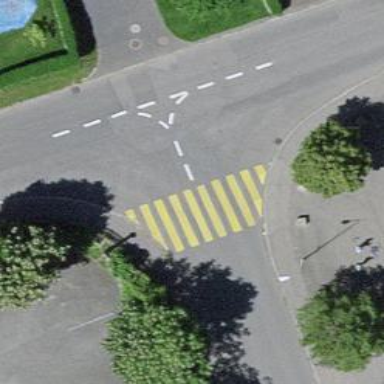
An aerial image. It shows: Marked road crossing.